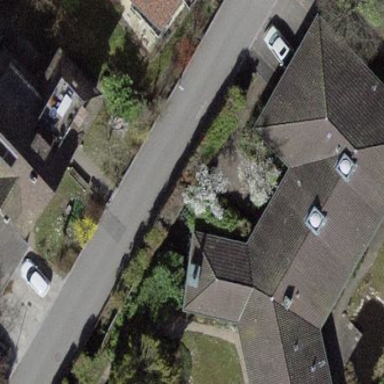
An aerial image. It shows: Detached building.